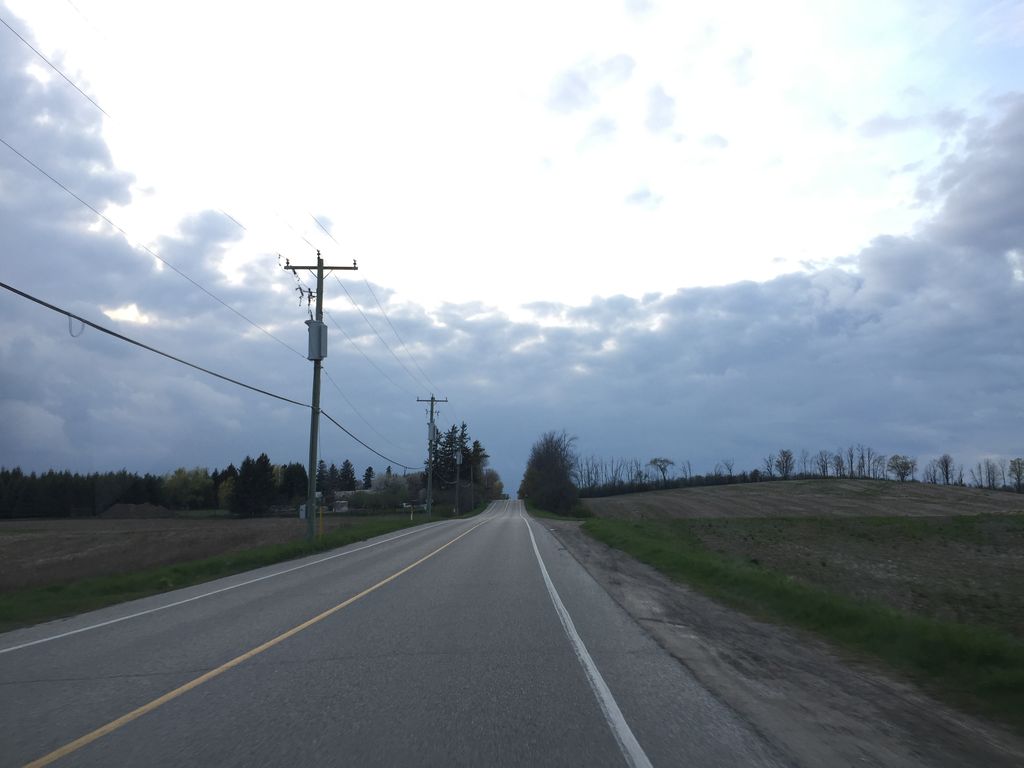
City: kitchener-waterloo